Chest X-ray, PA view. Patient: 60 years old, sex F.
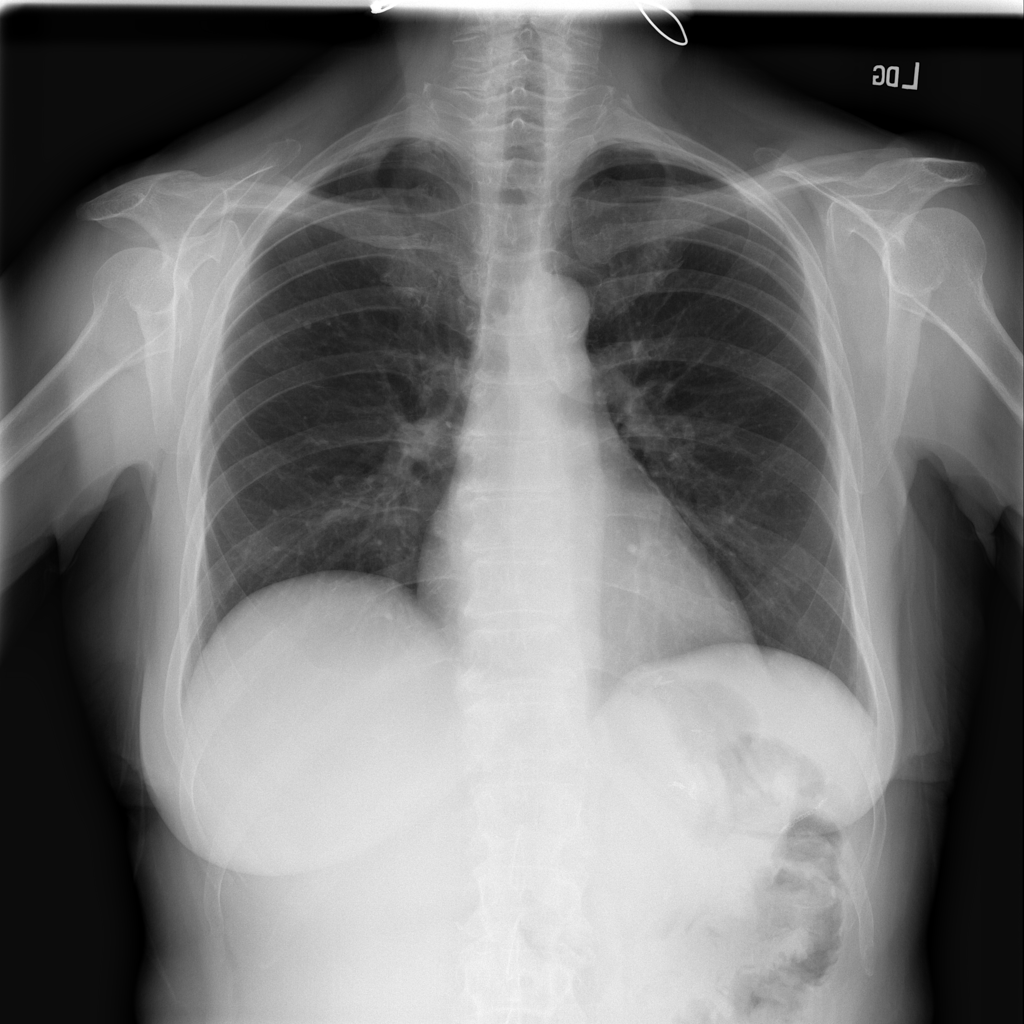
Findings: Effusion, Nodule